Interaction volume radius: 5 \u00c5
Interaction volume height: 25 \u00c5
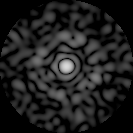
Disorder parameter: 0.846